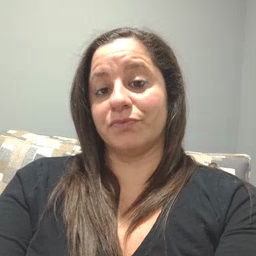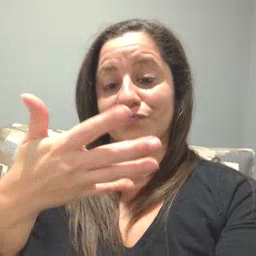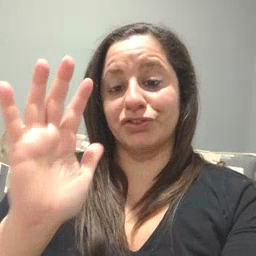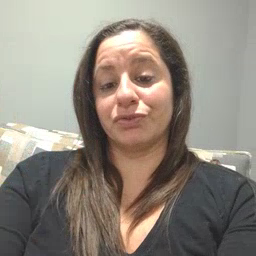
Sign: finish